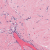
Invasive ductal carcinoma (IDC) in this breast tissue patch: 0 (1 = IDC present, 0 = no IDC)